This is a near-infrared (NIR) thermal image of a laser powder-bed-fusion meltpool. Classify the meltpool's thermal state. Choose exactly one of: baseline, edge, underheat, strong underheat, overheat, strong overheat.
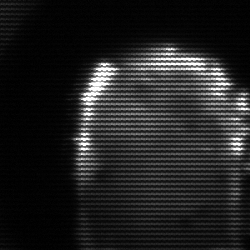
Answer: baseline